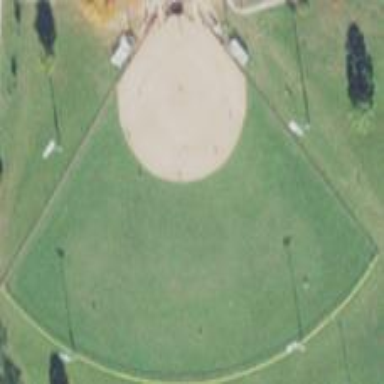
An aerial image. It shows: Baseball pitch for leisure and sports activities.